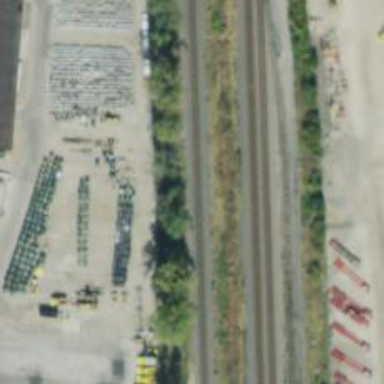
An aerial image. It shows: Site related to the railway.